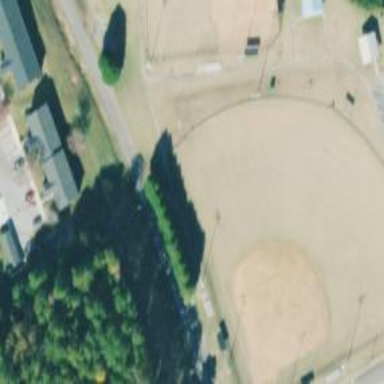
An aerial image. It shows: Softball pitch for leisure sports.